Question: I have a page with three radio buttons, as such:

I want to make it so when one of these buttons is clicked, the font size of an element changes as such:
'''
$("viewer").style.fontSize = "5pt";
'''
It's fairly straightforward to do this in Javascript with three separate functions. Something like the following should work, although I haven't tested it:
'''
window.onload = function() {
$("small").onclick = small;
$("medium").onclick = medium;
}
function small(){
$("viewer").style.fontSize = "5pt";
}
function medium(){
$("viewer").style.fontSize = "15pt";
}
'''
Is there any way to merge these into one larger function?
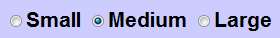
Answer: '''
<input type="radio" name="size" value="small">Small
<input type="radio" name="size" value="medium">Medium
<input type="radio" name="size" value="large">Large
<script>
$('input[name=size]').click(function()
{
var clickedVal = $(this).val();
var size = 5;
switch (clickedVal)
{
case 'small':
size = 5;
break;
case 'medium':
size = 10;
break;
case 'large':
size = 15;
break;
}
$('#viewer').css('fontSize', size + 'pt');
}
</script>
'''